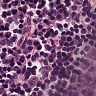
Metastatic tissue present: no